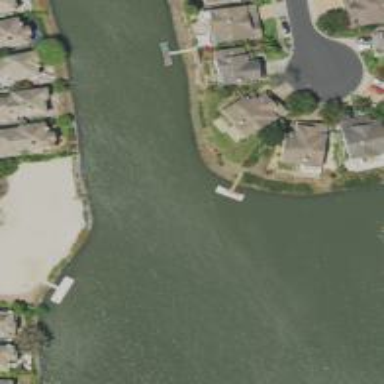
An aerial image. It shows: Dock located along the waterway.